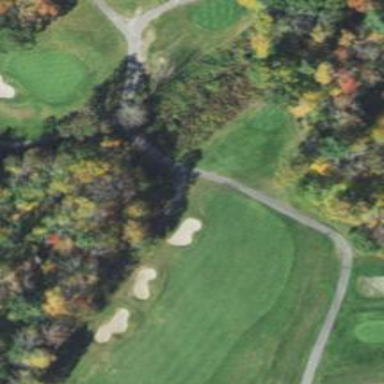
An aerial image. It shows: Path used for both walking and golf.